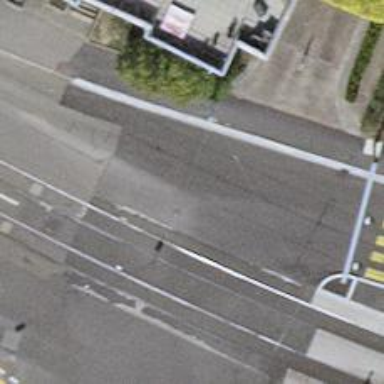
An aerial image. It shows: Secondary road with asphalt surface.